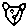
Label: cat